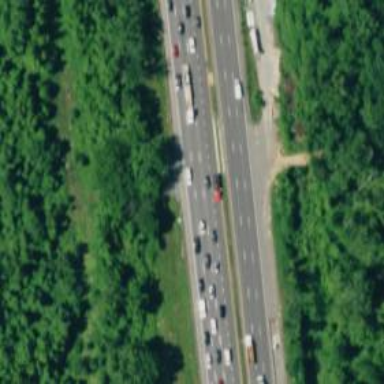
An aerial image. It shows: Motorway.